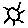
Label: sun